Question:
Using Python Pandas I am trying to find the 'Country' & 'Place' with the maximum value.
This returns the maximum value:
'''
data.groupby(['Country','Place'])['Value'].max()
'''
But how do I get the corresponding 'Country' and 'Place' name?
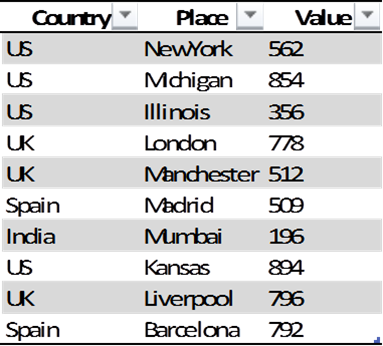
Answer: Assuming 'df' has a unique index, this gives the row with the maximum value:
'''
In [34]: df.loc[df['Value'].idxmax()]
Out[34]:
Country US
Place Kansas
Value 894
Name: 7
'''
Note that <URL> returns index . So if the DataFrame has duplicates in the index, the label may not uniquely identify the row, so 'df.loc' may return more than one row.
Therefore, if 'df' does not have a unique index, you must make the index unique before proceeding as above. Depending on the DataFrame, sometimes you can use 'stack' or 'set_index' to make the index unique. Or, you can simply reset the index (so the rows become renumbered, starting at 0):
'''
df = df.reset_index()
'''